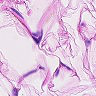
Metastatic tissue present: no